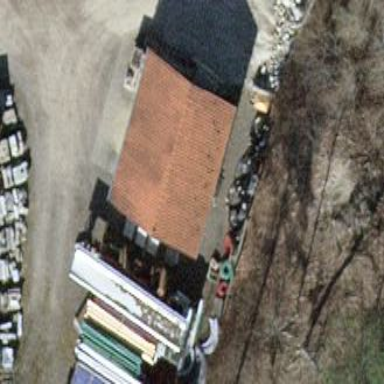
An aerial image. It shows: Shed building.